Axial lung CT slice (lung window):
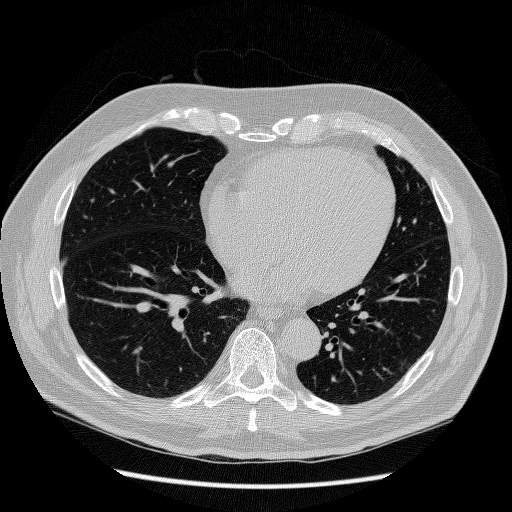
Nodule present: no